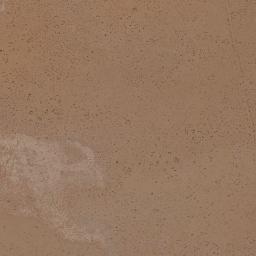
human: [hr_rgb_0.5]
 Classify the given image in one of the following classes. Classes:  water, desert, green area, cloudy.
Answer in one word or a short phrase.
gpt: desert